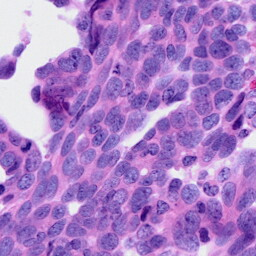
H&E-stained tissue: Ovarian